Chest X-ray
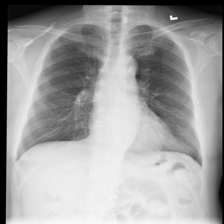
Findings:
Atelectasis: negative
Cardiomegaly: negative
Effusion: negative
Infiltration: negative
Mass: negative
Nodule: negative
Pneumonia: negative
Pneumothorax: negative
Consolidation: negative
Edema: negative
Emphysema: negative
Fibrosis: negative
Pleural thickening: negative
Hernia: negative